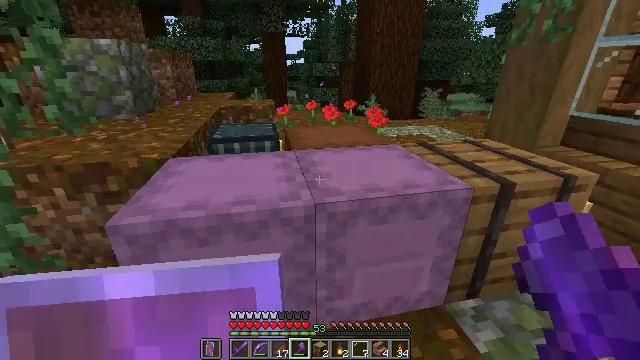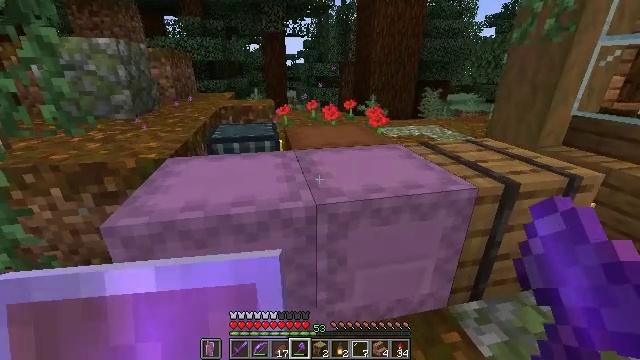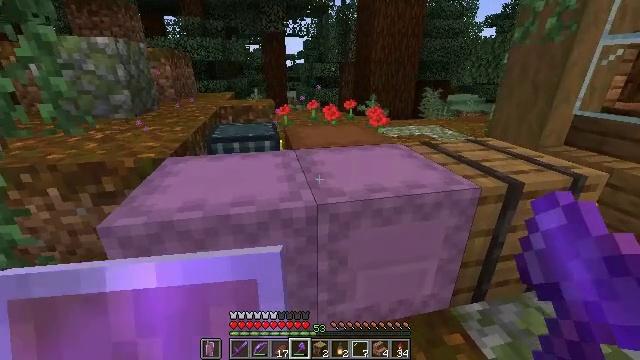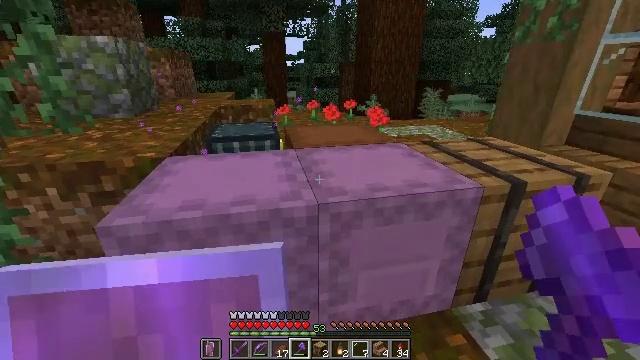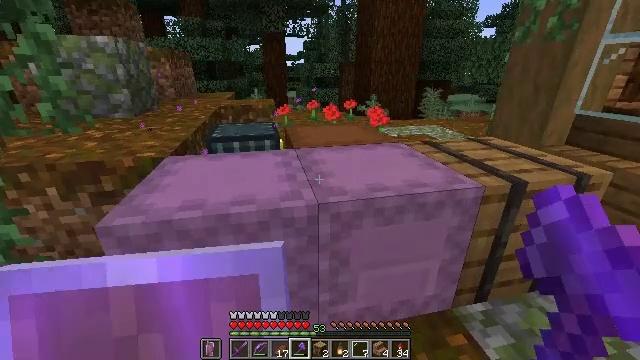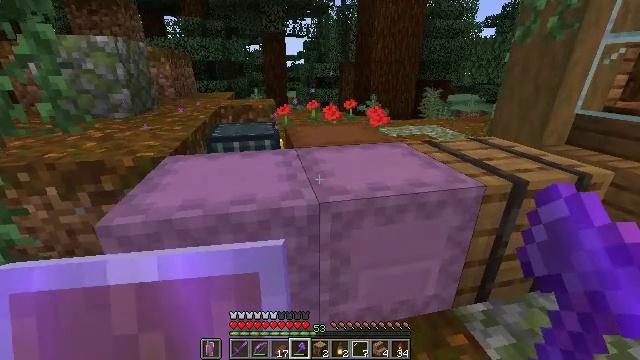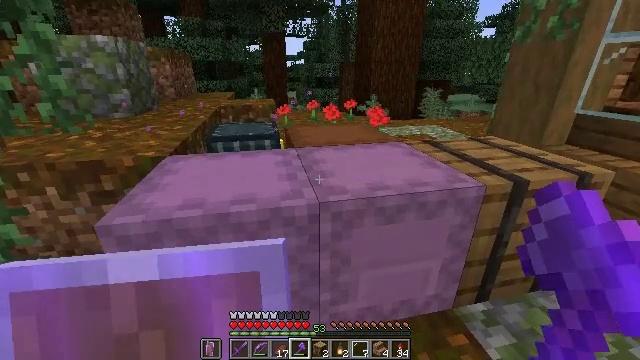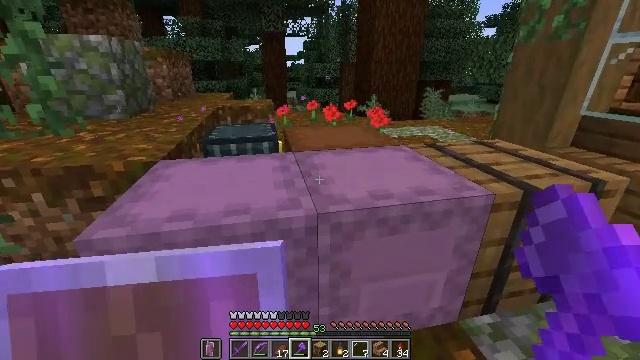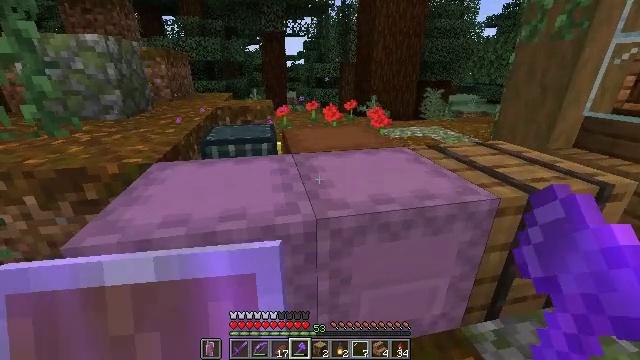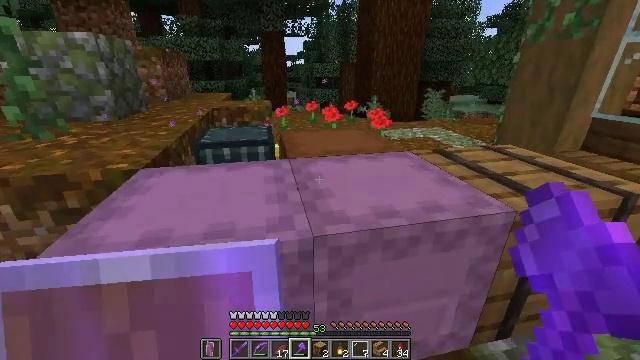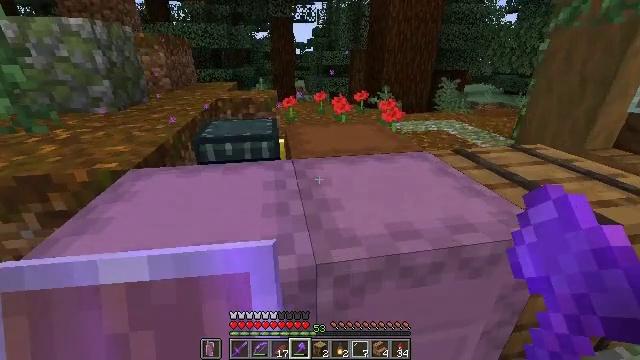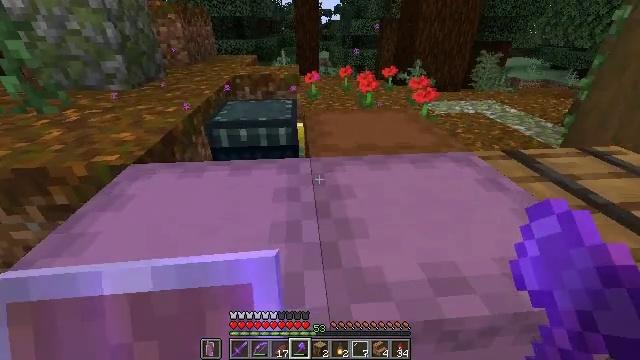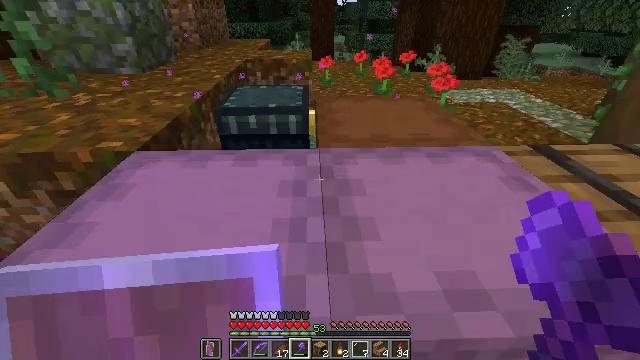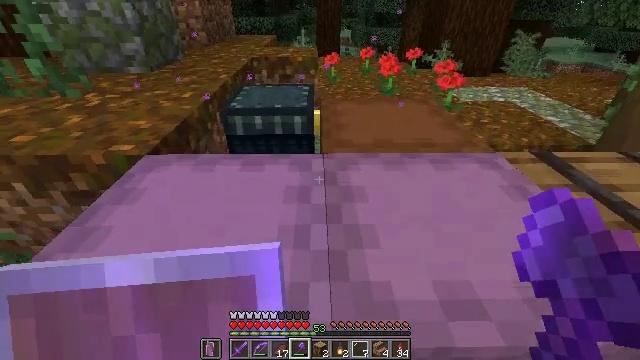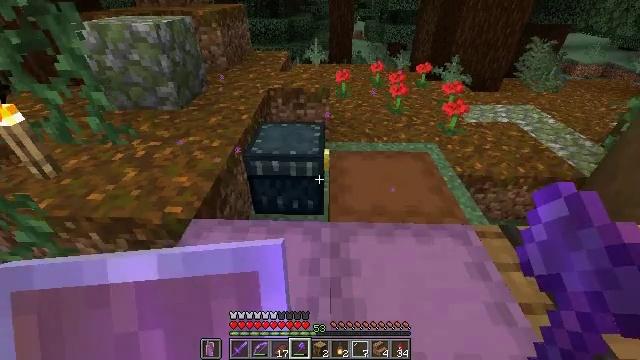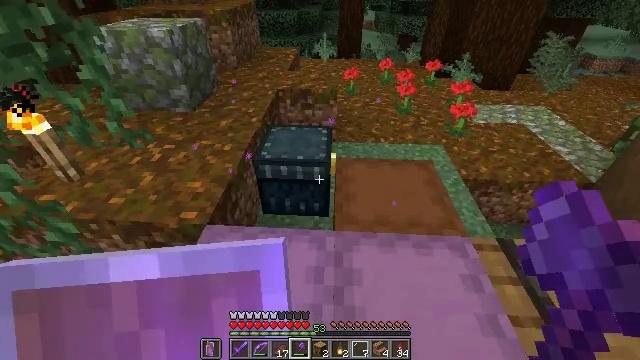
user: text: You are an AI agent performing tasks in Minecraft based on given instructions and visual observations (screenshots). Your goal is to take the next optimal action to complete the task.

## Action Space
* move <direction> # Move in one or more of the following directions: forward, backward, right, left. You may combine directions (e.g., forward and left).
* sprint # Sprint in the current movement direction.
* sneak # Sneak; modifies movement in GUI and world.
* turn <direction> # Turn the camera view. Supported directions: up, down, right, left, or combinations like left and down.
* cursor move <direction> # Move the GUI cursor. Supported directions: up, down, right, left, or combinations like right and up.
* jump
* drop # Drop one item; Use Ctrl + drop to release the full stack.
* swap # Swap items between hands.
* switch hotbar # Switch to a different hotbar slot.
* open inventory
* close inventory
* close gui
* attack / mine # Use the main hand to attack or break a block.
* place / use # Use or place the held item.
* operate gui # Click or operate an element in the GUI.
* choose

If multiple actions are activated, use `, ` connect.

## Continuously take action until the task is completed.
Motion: motion action
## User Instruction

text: Use a tool to break the dark oak slab.
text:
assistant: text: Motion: no_op
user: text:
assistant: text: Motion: no_op
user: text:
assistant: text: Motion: no_op
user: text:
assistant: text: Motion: no_op
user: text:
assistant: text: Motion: no_op
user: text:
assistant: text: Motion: no_op
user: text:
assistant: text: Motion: move forward
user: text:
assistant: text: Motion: move forward
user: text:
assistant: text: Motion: move forward
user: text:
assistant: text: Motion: move forward, turn left and down
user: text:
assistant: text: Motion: move forward, turn left and down
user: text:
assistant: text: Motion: move forward, turn left and down
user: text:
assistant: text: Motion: move forward, turn left and down, jump
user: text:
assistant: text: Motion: move forward, turn left and down, jump
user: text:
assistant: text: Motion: move forward, turn left and down, jump
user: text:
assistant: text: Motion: move forward
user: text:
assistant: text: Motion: move forward
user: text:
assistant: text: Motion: move forward
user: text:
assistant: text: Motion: move forward, turn left
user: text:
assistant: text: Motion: turn left
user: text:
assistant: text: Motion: turn left
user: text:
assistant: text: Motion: no_op
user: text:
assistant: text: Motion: no_op
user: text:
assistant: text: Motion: no_op
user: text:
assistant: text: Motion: no_op
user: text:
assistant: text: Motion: no_op
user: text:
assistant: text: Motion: no_op
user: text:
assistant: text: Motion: no_op
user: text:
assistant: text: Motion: no_op
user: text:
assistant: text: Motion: no_op